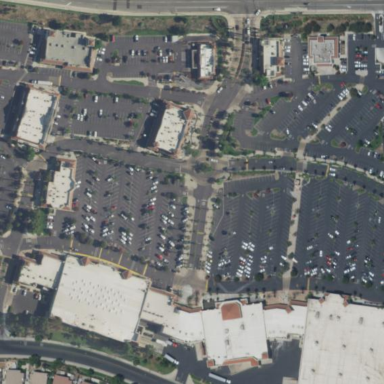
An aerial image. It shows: Retail area.